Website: apple
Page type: customer-info-address
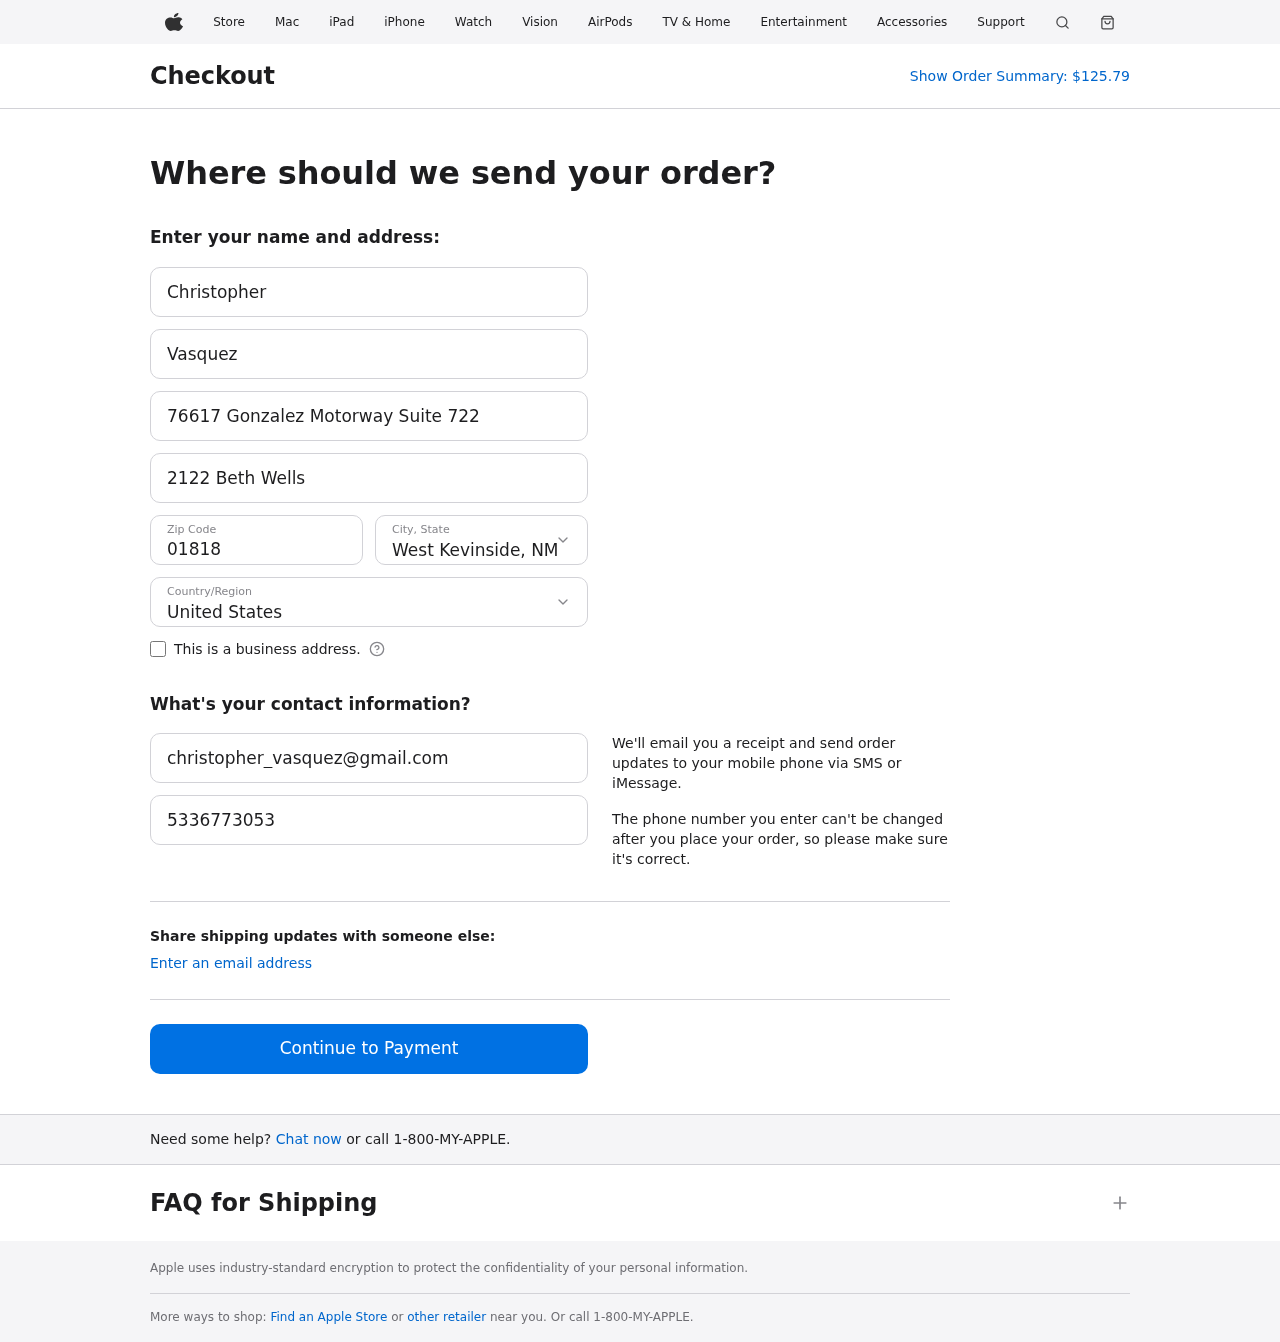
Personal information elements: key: PII_CITY_STATE
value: West Kevinside, NM
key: PII_COUNTRY
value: United States
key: PII_EMAIL
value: christopher_vasquez@gmail.com
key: PII_FIRSTNAME
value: Christopher
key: PII_LASTNAME
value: Vasquez
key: PII_PHONE
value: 5336773053
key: PII_POSTCODE
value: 01818
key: PII_STREET
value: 76617 Gonzalez Motorway Suite 722
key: PII_STREET2
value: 2122 Beth Wells
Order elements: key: ORDER_TOTAL
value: $125.79